三年级 · 算术
将面积单位平方厘米换算成以平方分米为单位的数。

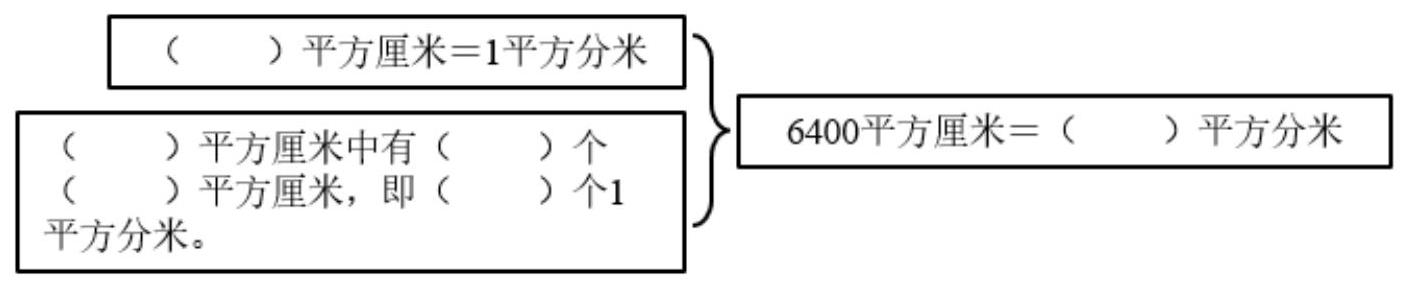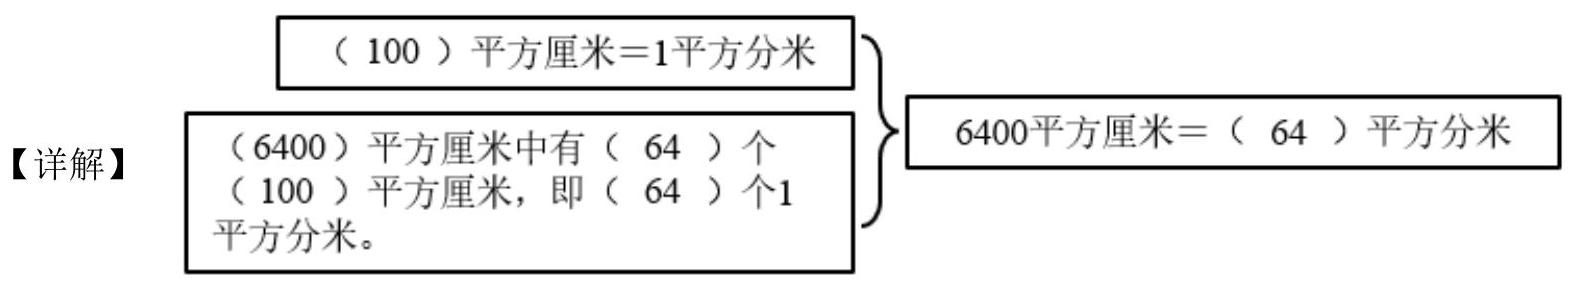
答案: 解见详解

【分析】平方分米和平方厘米之间的进率是 100, 小单位化大单位除以进率; 6400 平方厘米是 64 个 100 平方厘米，而 1 平方分米 $=100$ 平方厘米，所以 6400 平方厘米 $=64$ 平方分米，据此解答。

【点睛】本题考查平方分米和平方厘米之间的进率, 熟记基本单位间的进率是解答本题的关键。